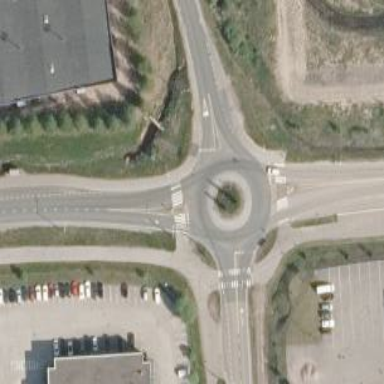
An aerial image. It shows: Secondary road with asphalt surface leading to roundabout.